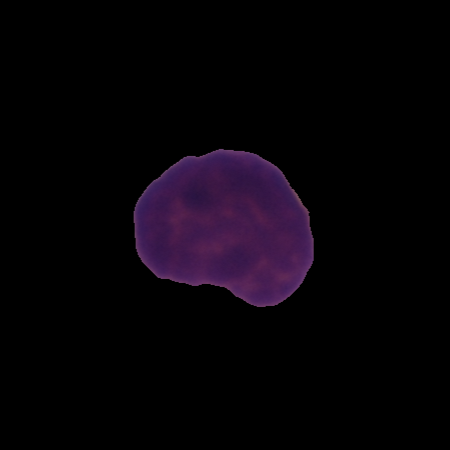
Label: healthy